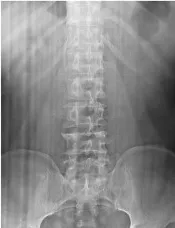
Plain radiographs of the lumbar spine,. Preoperative.
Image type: radiology (x_ray)